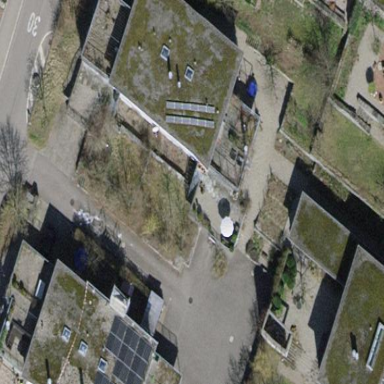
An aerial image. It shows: House with flat roof.